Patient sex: M
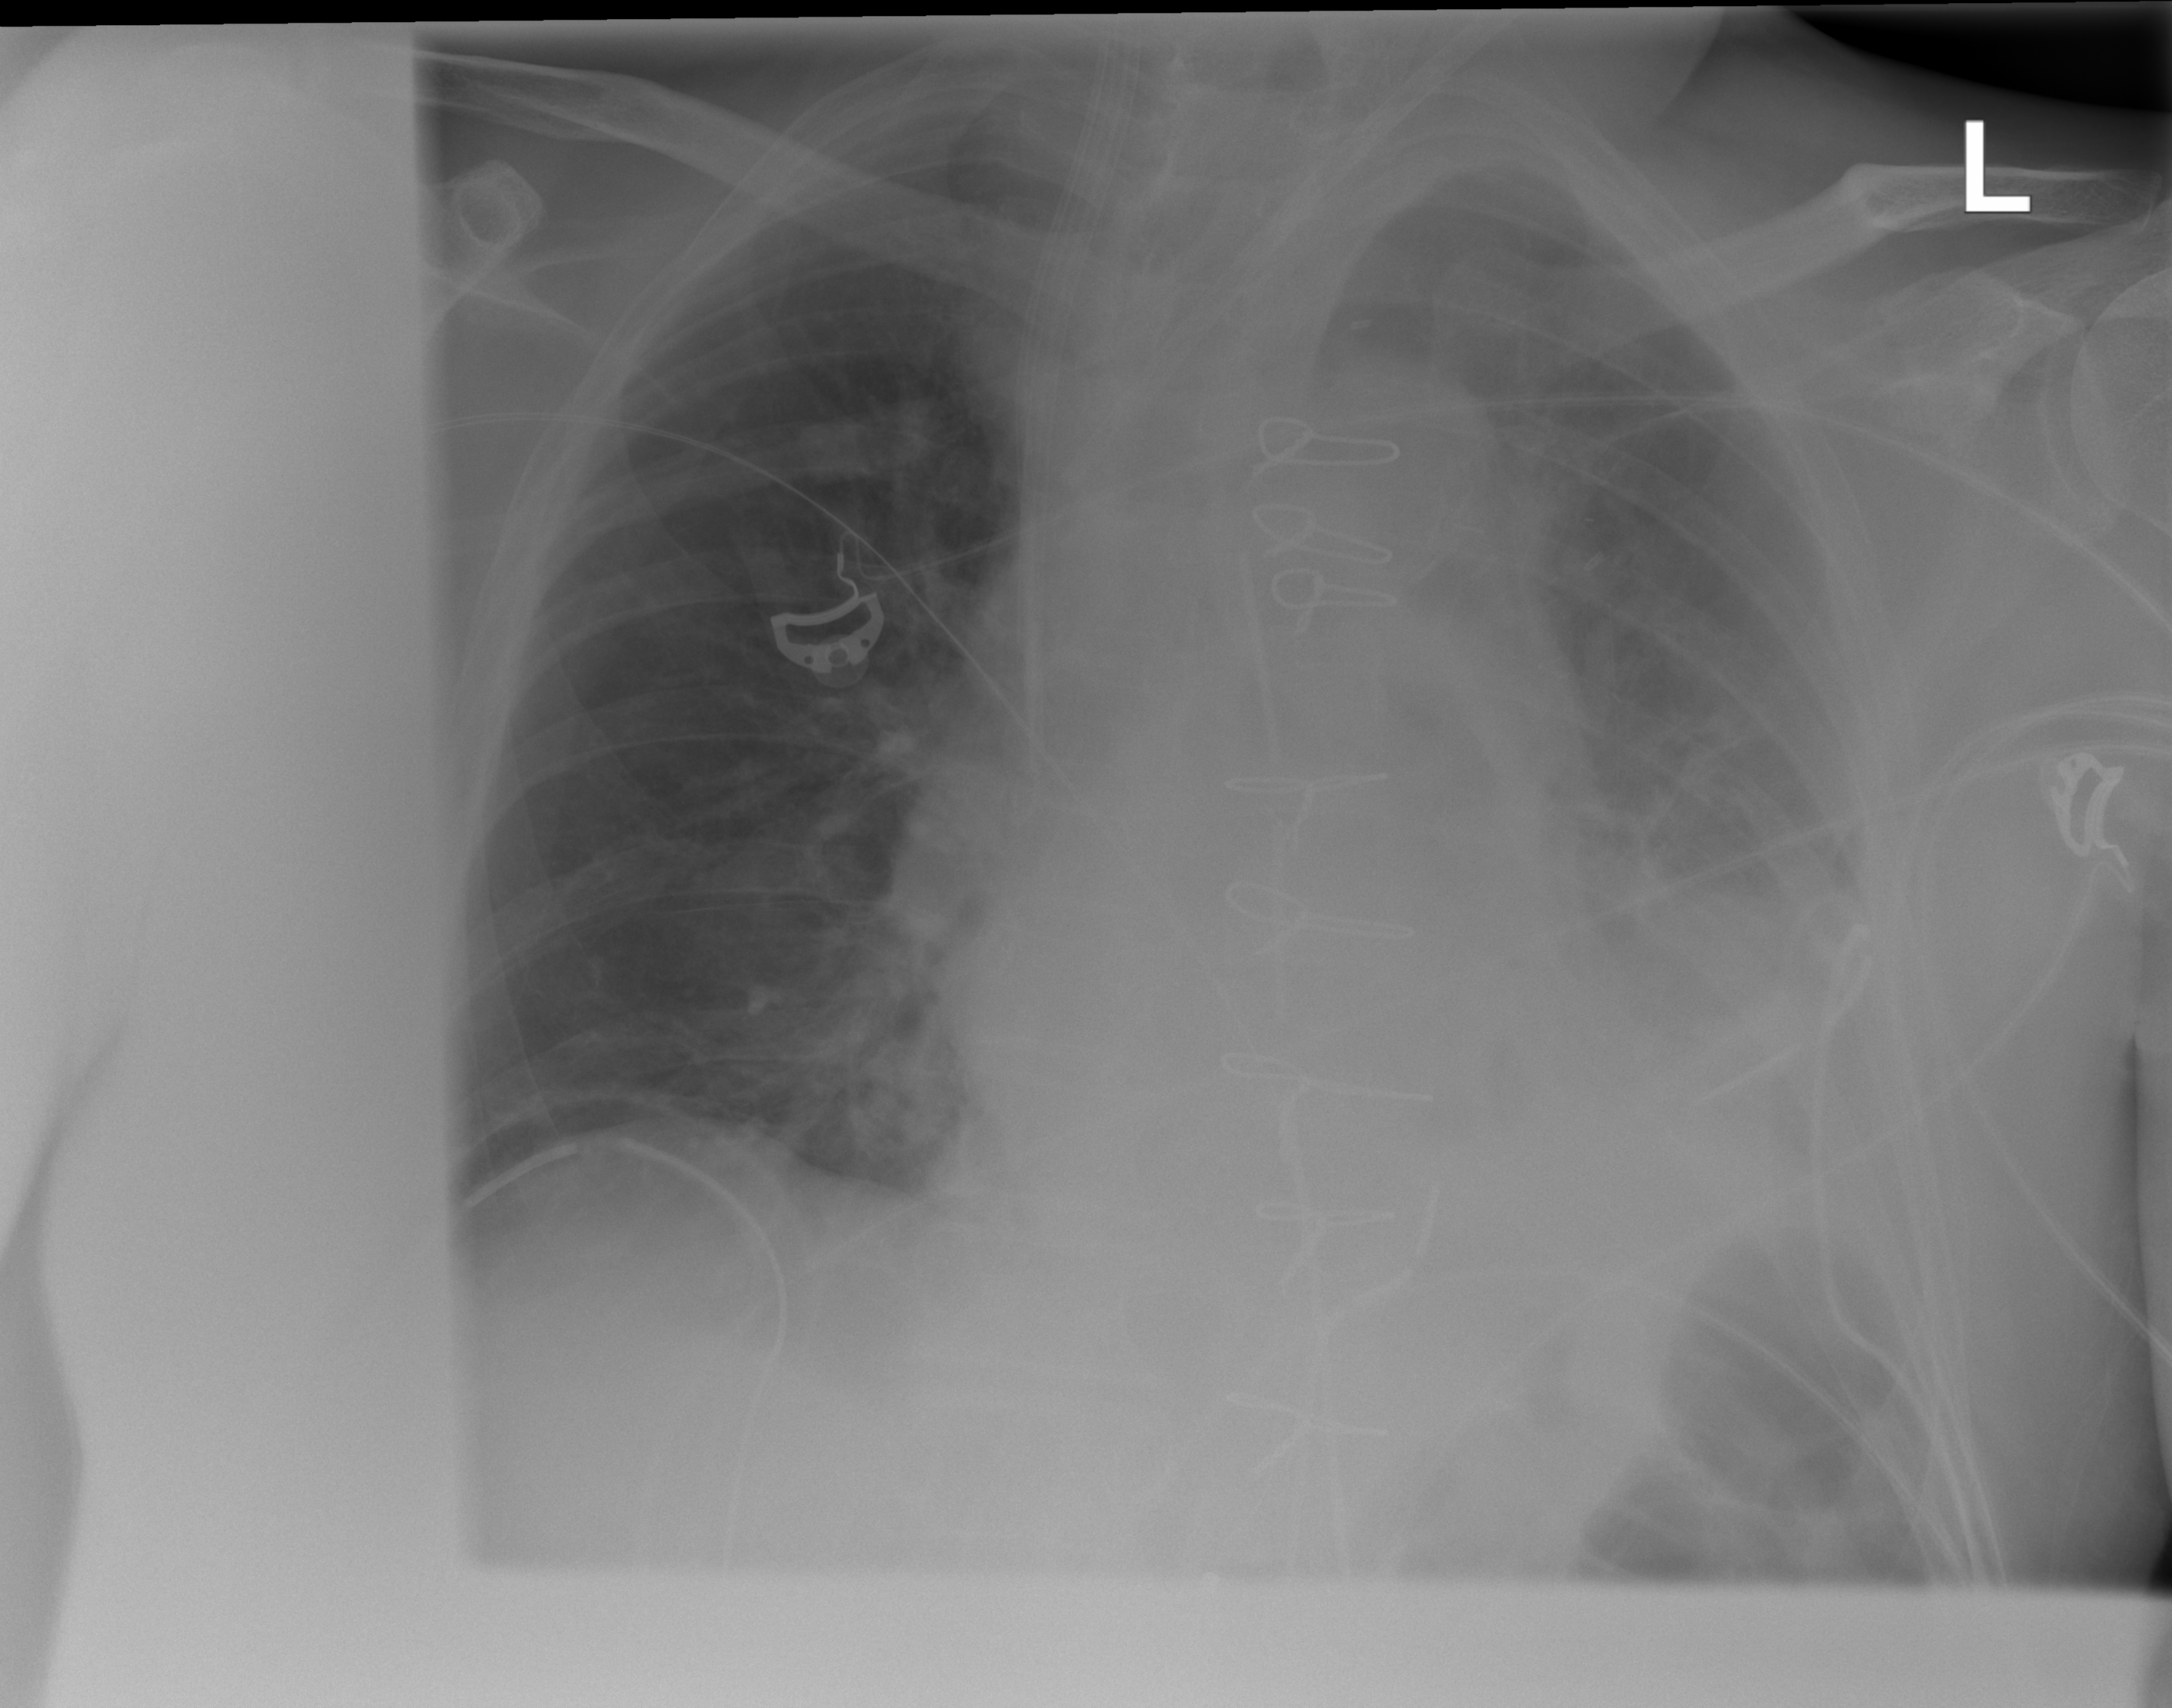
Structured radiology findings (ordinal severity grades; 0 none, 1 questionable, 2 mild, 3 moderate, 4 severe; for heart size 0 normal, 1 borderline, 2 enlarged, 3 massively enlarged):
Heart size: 0
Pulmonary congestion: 0
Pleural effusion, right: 0
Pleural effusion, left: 2
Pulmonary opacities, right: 0
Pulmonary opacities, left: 0
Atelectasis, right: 0
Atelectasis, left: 2